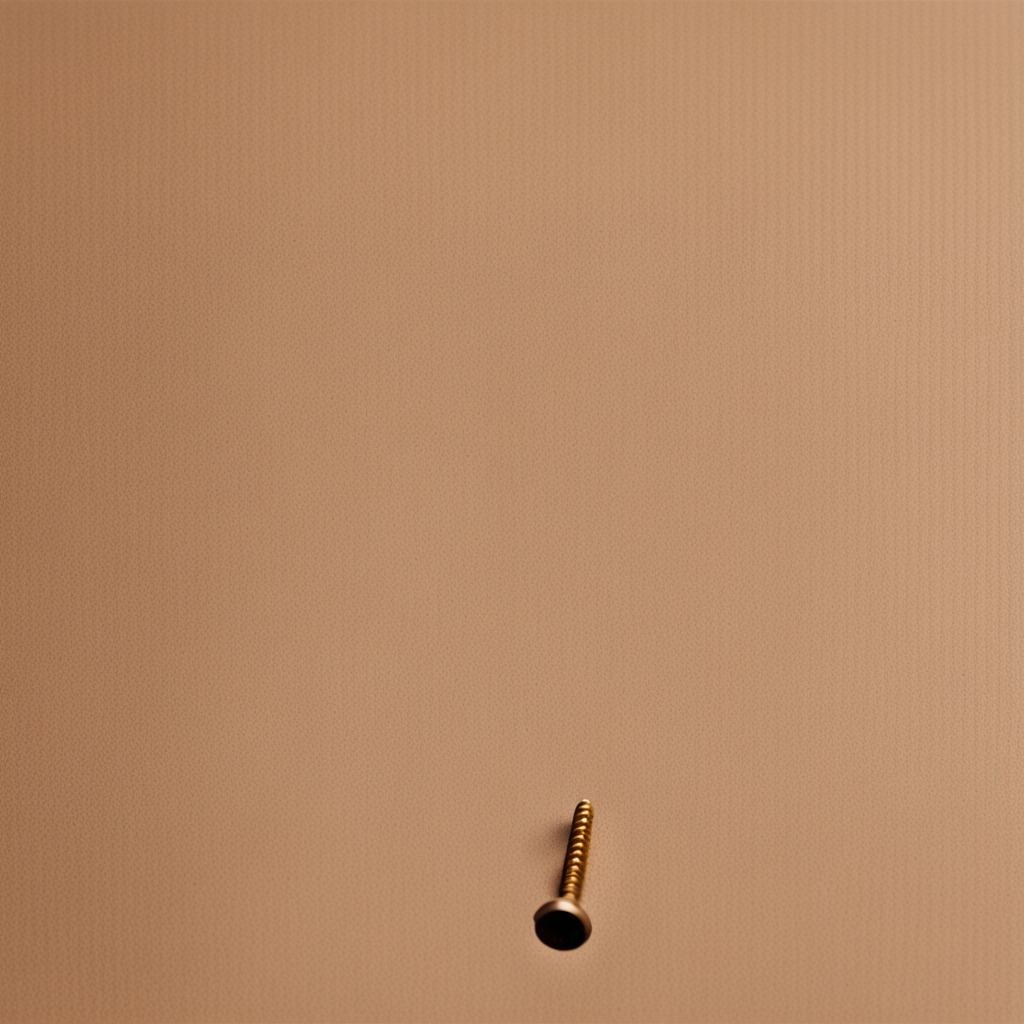
A metal screw is lying on the cardboard box surface in an outdoor workshop during daytime bright natural light soft shadows slightly creased but